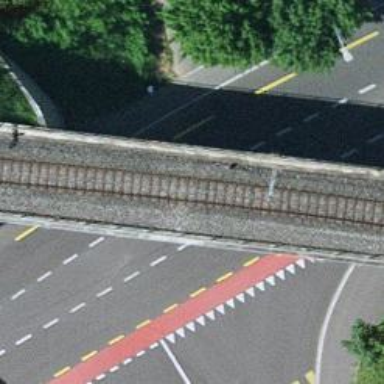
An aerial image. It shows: Bridge with single railway track electrified by contact line.